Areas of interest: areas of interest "Theater"
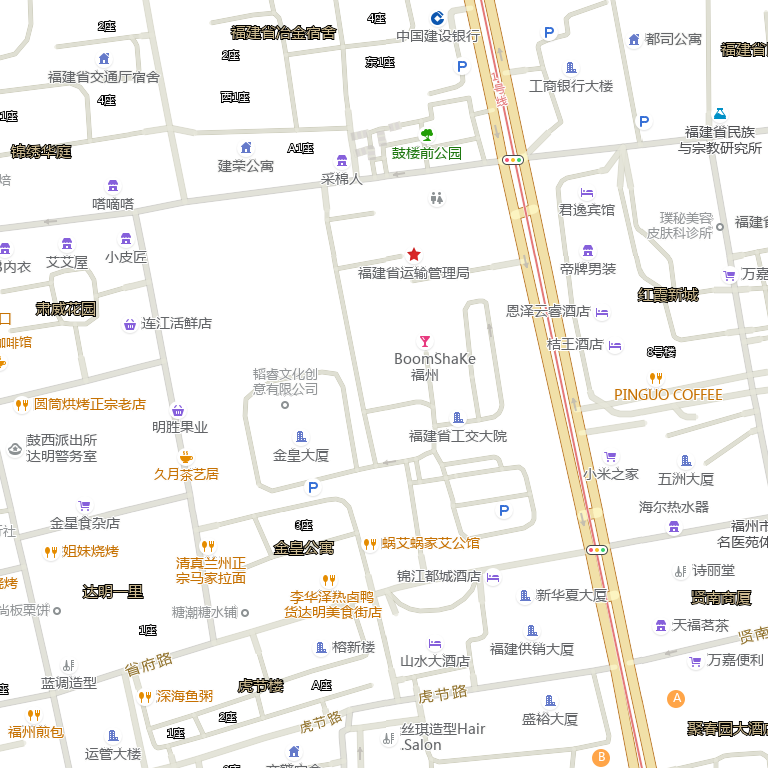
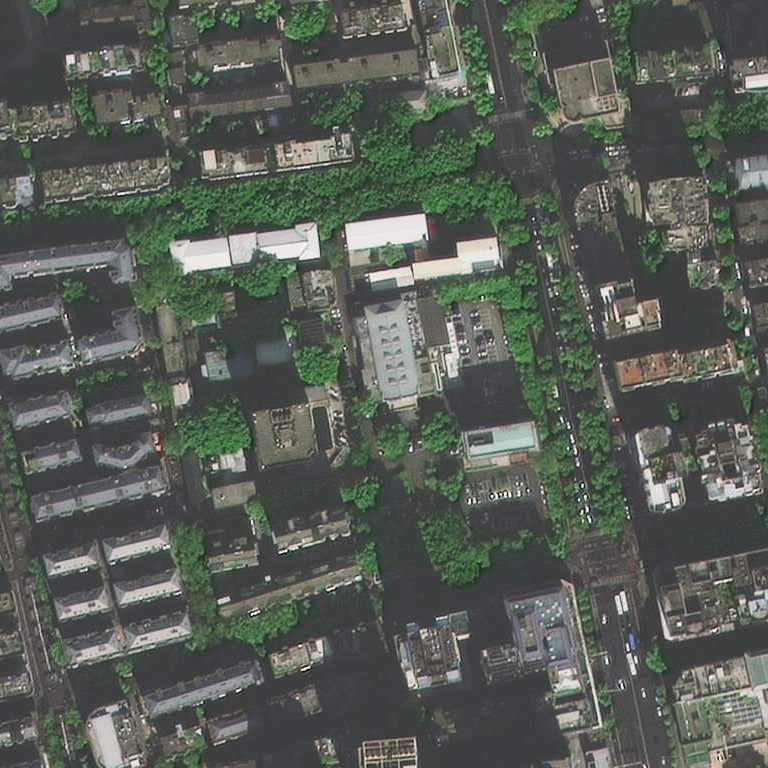